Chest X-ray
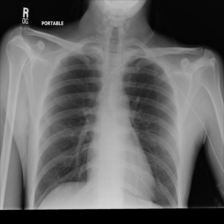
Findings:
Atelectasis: negative
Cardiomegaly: negative
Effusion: negative
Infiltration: negative
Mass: negative
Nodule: negative
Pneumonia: negative
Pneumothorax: negative
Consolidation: negative
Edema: negative
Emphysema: negative
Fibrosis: negative
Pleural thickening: negative
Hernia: negative